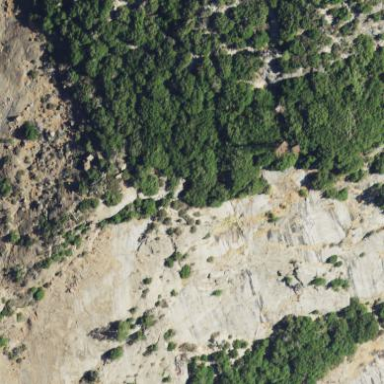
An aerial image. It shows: Landscape dominated by bare rock.